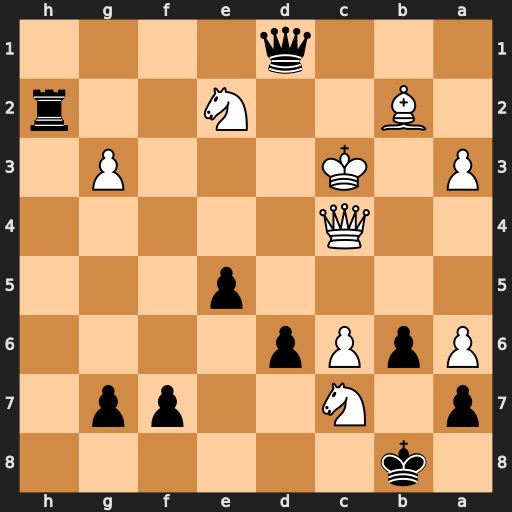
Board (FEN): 1k6/p1N2pp1/PpPp4/4p3/2Q5/P1K3P1/1B2N2r/3q4
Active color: b
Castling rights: -
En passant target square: -
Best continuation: Rxe2 Qxe2 Qxe2